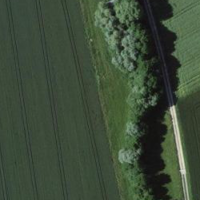
EUNIS habitat code: 52
Species observed at this site:
Allium ursinum